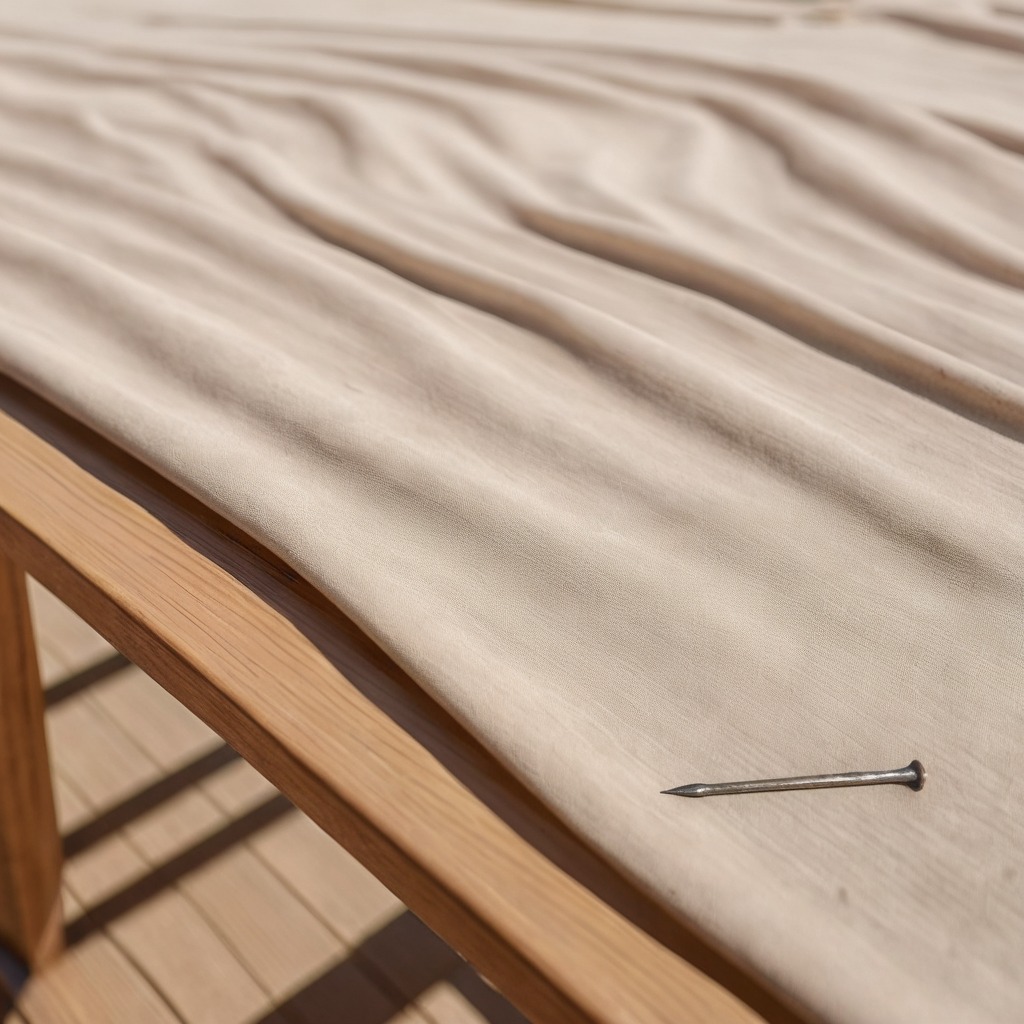
A iron nail lies on the wooden table.